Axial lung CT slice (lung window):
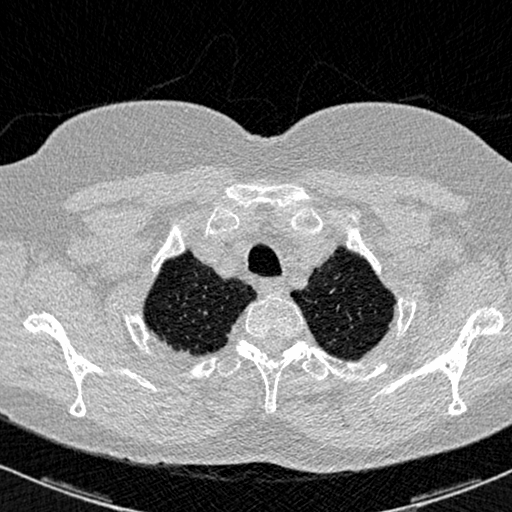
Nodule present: no